Question: I started with a singleview app. I then embedded a navigationcontroller. At the bottom of the scene1, there is a bar. It isn't anything I put there. It doesn't show in the document outline but does obscure UI elements that I drag to the bottom of the view.
However, once I run the app, the bar is not visible. Anyone know what this bar is?

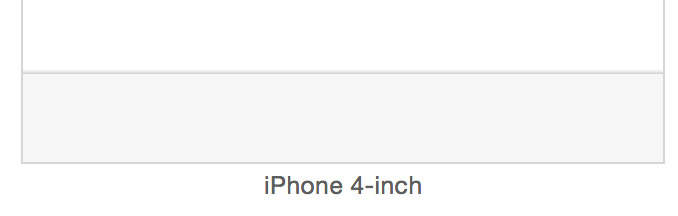
Answer: thats called bottom bar of navigation controller,
'''
navigationController.toolbarHidden = YES;
'''
or with animation
'''
[navigationController setToolbarHidden:YES animated:YES];
'''